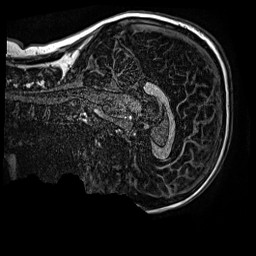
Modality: MP2RAGE
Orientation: sagittal
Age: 13
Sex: male
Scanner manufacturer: siemens
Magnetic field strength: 3 T
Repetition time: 4 s
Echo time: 0.00299 s